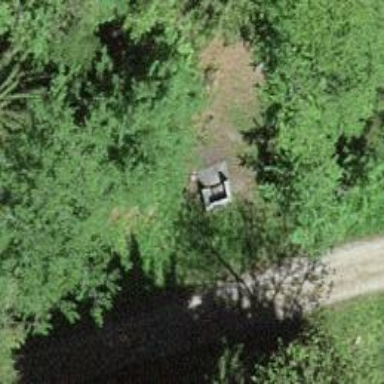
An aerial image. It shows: Brown bench.